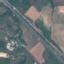
Land use / land cover: Highway